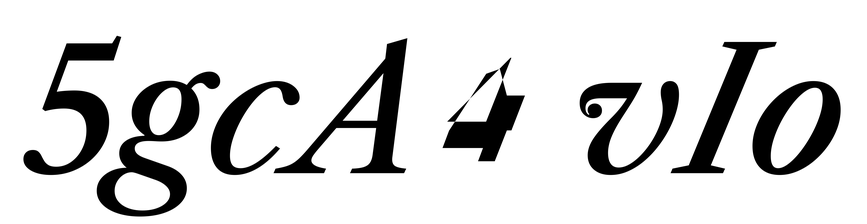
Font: LibreCaslonText-Italic_Medium_Italic